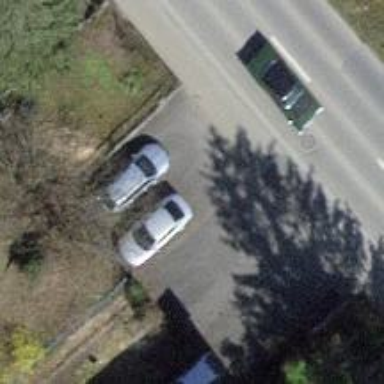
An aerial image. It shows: Asphalt parking aisle road for service vehicles.